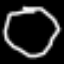
Label: octagon